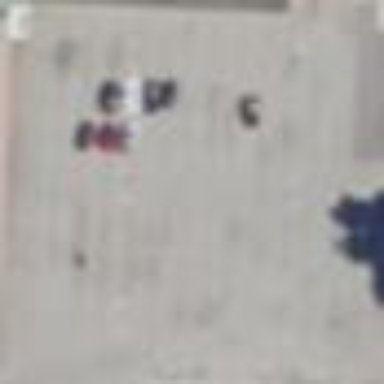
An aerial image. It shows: Parking area with surface.